Question: I'm currently playing with the query
'''
SELECT sex, count(sex) as [count], problem1, problem2, problem3
from myTable
group by sex, problem1, problem2, problem3
order by sex, problem1, problem2, problem3
'''
and this will give me a count of all possible bit cominbations for each sex (1, 1,1 or 1,01) etc
Is there any way I can use a union query to get the TOTAL number of males and females in an extra column?
so

sex count problem1 problem2 problem3 (count of sex goes here)
If I can't do that for both sexes, is there a way I could do it for just one?
edited: the last column, total# of women is what I want to add.
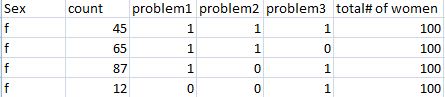
Answer: You could achieve this using a temporary table. One note though: Your counts will be repeated for each row of a particular sex.
'''
CREATE TABLE #Temp
(
sex varchar(10), -- or whatever datatype you are using
totalCount INT
)
INSERT INTO #Temp
(
sex,
totalCount
)
SELECT
sex,
count(1)
FROM
myTable
GROUP BY
sex
SELECT m.sex, count(m.sex) as [count], m.problem1, m.problem2, m.problem3, t.totalCount
from myTable AS m
JOIN #Temp AS t
ON t.sex = m.sex
group by m.sex, m.problem1, m.problem2, m.problem3, t.totalCount
order by m.sex, m.problem1, m.problem2, m.problem3, t.totalCount
'''